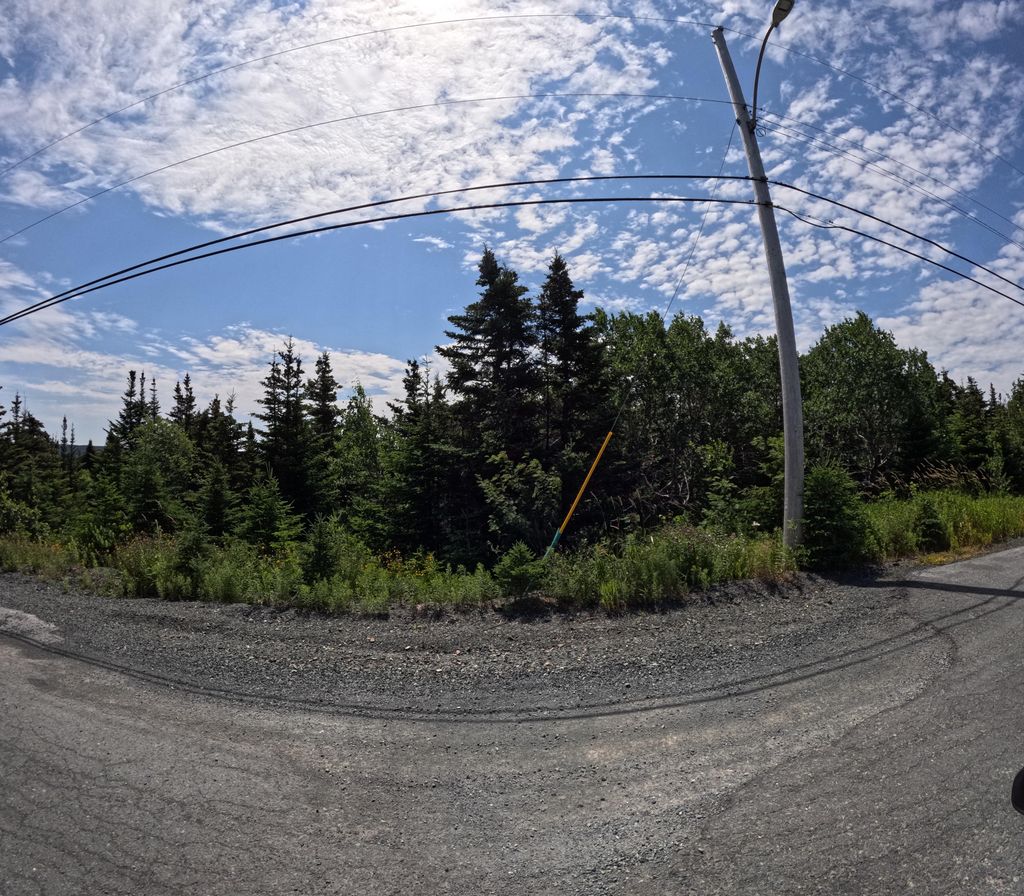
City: st_johns